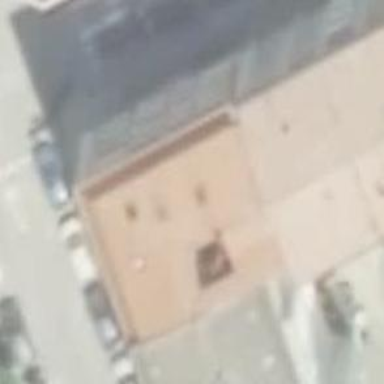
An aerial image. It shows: Café.